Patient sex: M
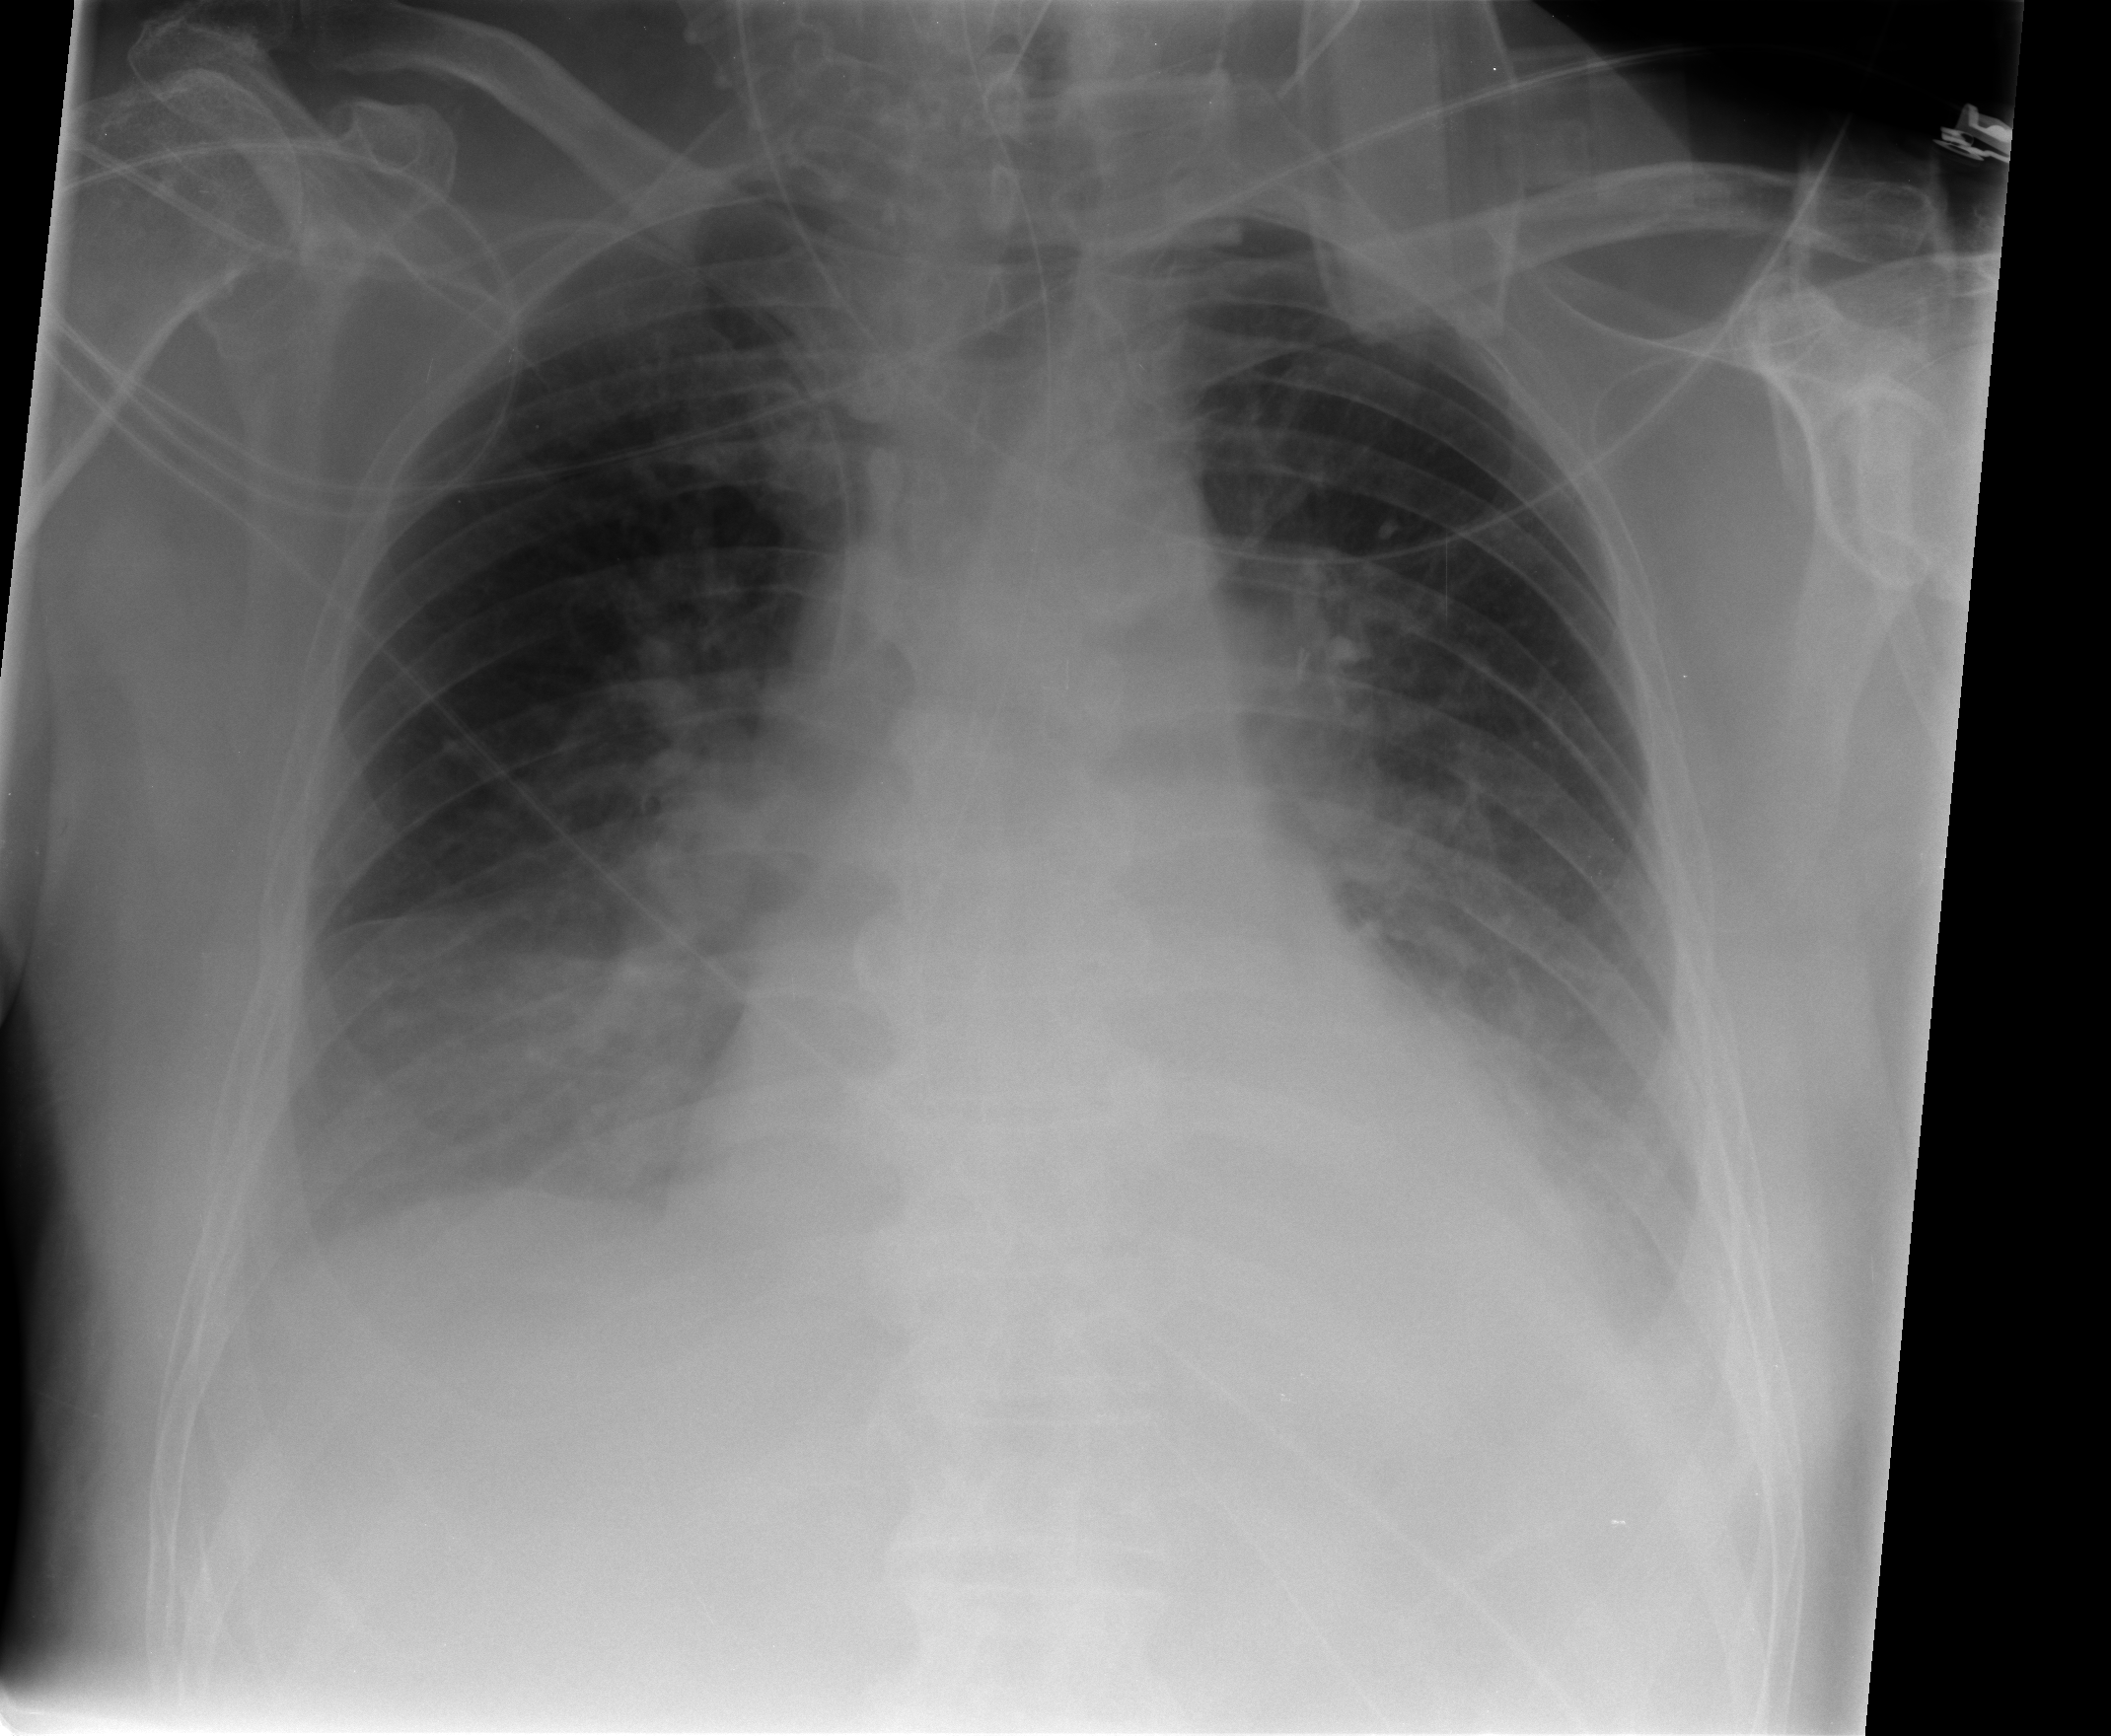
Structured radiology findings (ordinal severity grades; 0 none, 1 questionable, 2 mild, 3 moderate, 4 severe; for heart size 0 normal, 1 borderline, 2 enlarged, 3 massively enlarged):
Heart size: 2
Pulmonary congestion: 2
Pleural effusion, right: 2
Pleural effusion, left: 2
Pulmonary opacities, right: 2
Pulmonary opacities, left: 0
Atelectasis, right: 2
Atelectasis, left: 2